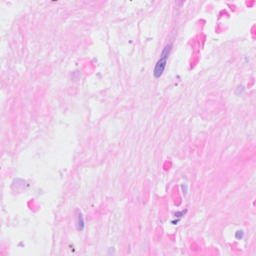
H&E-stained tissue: Breast